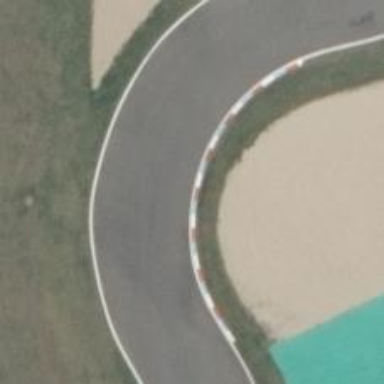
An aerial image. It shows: Kerb raceway.